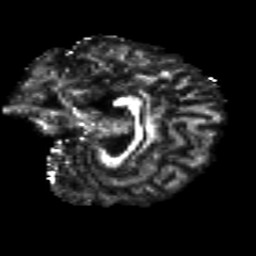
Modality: FA
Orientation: sagittal
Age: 20
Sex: female
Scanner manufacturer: siemens
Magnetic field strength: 3 T
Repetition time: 8.8 s
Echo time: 0.085 s